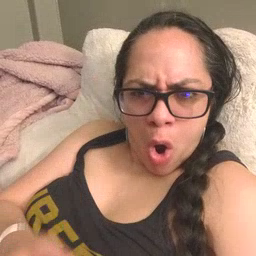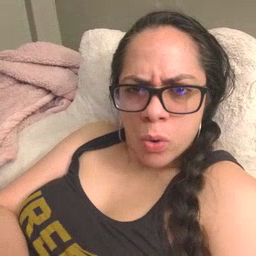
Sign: go